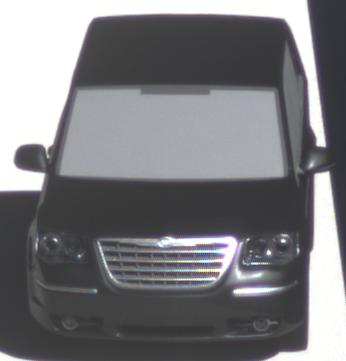
Make: Chrysler
Model: Grand Voyager 3.8
Detailed model: Grand Voyager
Model produced from: 2008/03
Model produced until: 2010/12
Doors: 5
Color: black
Road condition: dry road
Daytime: midday
Contrast: high contrast